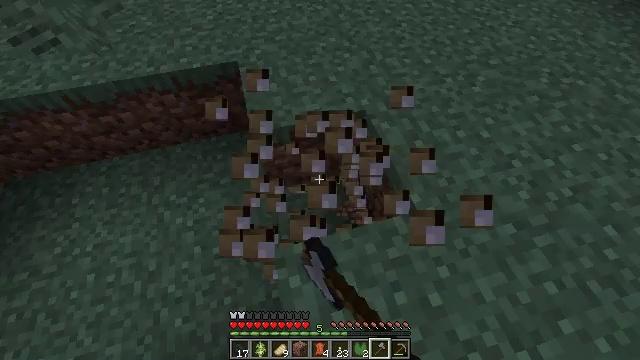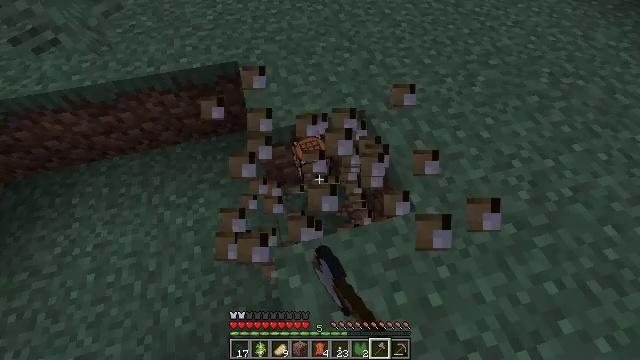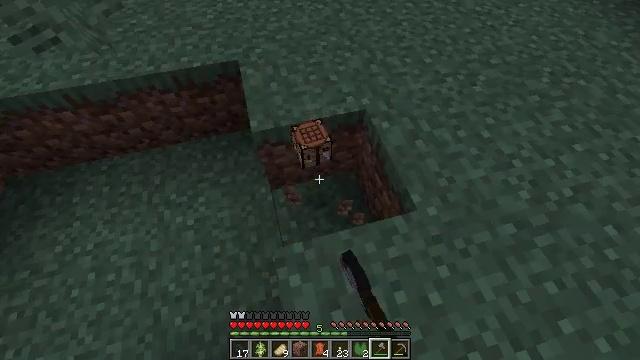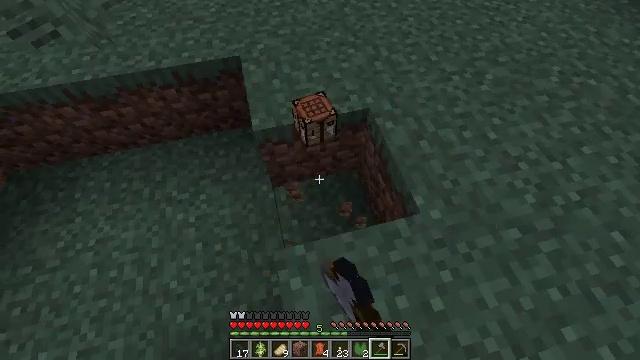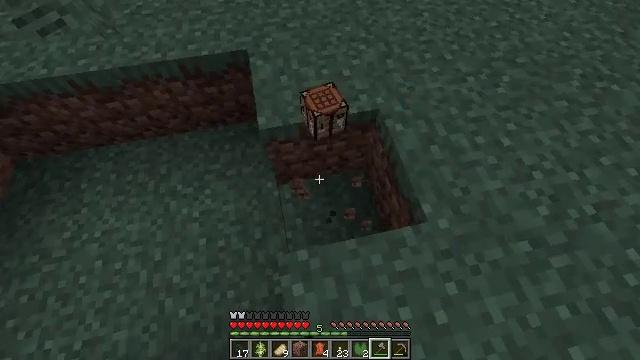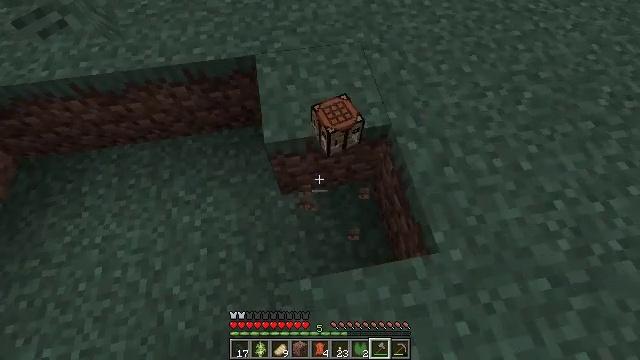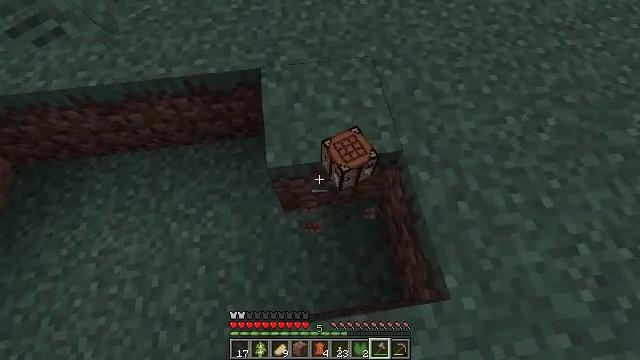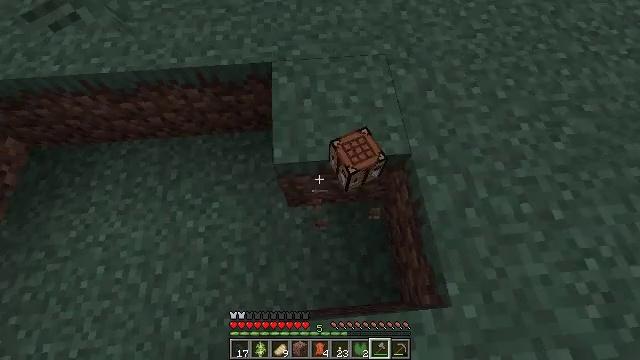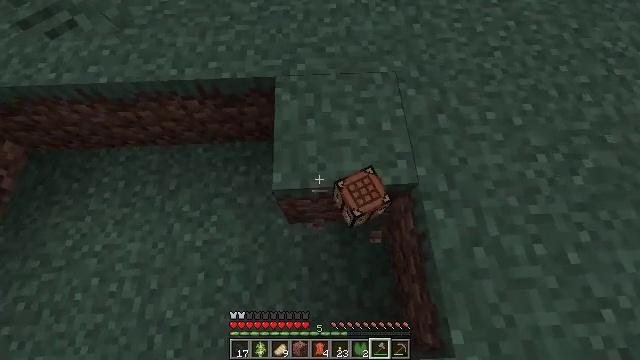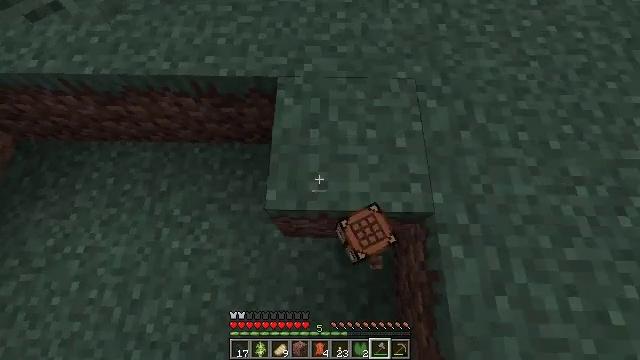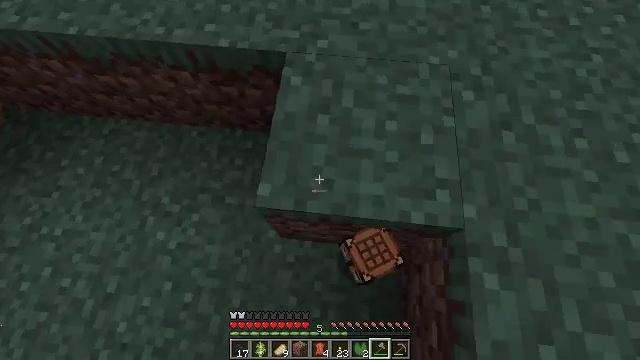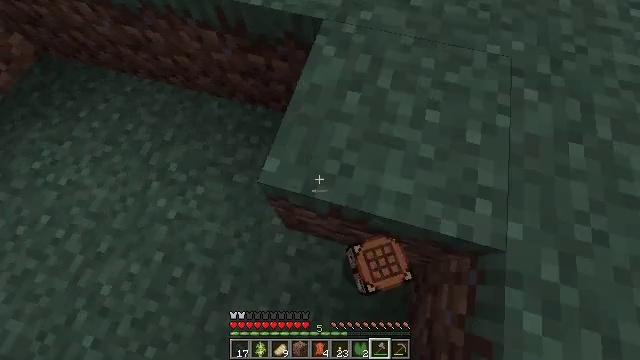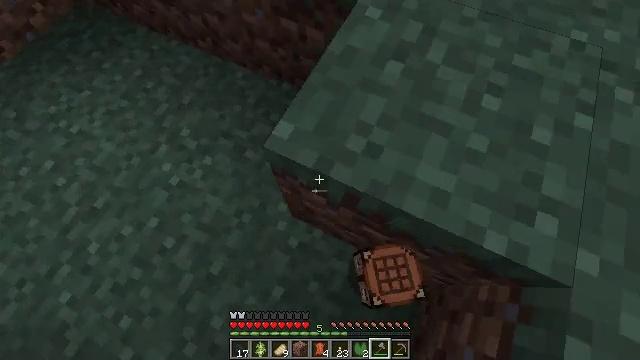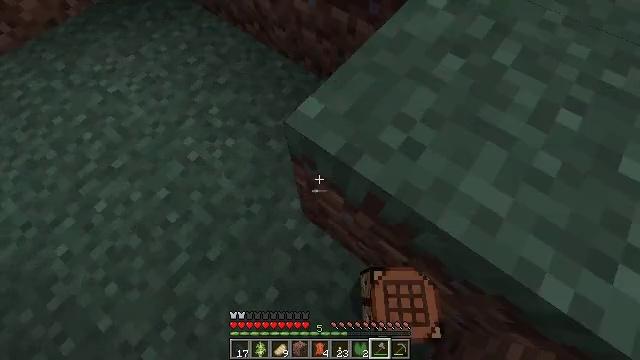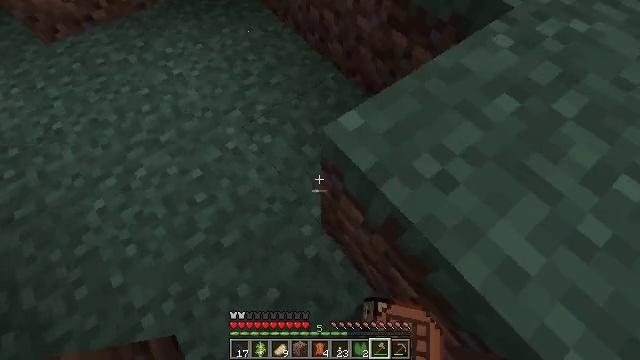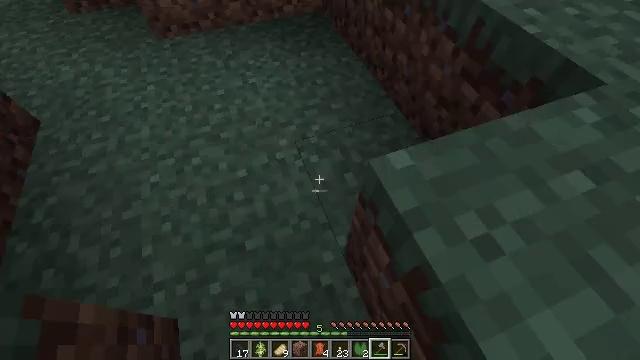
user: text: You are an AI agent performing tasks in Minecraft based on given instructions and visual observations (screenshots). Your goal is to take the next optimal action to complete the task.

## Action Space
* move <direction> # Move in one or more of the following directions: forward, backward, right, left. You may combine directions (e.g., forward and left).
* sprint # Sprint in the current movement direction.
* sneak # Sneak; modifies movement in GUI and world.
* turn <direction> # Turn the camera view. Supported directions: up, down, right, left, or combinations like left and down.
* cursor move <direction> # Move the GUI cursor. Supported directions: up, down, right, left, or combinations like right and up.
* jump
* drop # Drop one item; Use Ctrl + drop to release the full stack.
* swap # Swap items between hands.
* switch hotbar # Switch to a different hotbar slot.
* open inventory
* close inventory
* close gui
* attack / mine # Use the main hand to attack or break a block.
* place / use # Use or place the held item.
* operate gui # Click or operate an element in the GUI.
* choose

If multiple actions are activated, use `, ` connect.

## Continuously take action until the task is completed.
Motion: motion action
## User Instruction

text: Clear the sweet berry bush to collect the sweet berries.
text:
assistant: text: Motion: attack / mine
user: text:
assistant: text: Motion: attack / mine
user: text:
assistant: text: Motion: move forward, turn down, attack / mine
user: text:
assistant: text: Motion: move forward, turn left and down, attack / mine
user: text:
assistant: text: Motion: move forward, turn left and down
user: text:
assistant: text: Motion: move forward, turn left and down
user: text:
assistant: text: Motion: move forward, turn left and down
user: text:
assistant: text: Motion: move forward, turn left
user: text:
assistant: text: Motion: move forward, turn left and down
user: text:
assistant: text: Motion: turn left
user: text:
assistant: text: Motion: turn left
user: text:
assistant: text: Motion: turn left
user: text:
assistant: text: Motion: turn left and up
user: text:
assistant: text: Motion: turn left and up
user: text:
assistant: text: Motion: turn left and up
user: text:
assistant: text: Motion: turn left and up
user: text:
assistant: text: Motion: move forward, turn left and up
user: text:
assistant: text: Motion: move forward, turn left and up
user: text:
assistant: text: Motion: move forward, turn left and up
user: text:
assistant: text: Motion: move forward, turn up
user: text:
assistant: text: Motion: move forward
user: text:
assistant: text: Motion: move forward, turn right
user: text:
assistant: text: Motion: move forward, sprint
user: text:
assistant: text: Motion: move forward, sprint
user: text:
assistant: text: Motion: move forward, sprint
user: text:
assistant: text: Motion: move forward, sprint, turn left and up
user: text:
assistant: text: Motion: move forward, turn left
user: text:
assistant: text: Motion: move forward
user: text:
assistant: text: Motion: move forward
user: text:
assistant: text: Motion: move forward